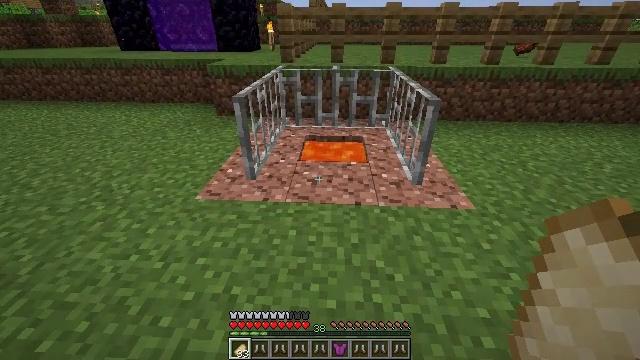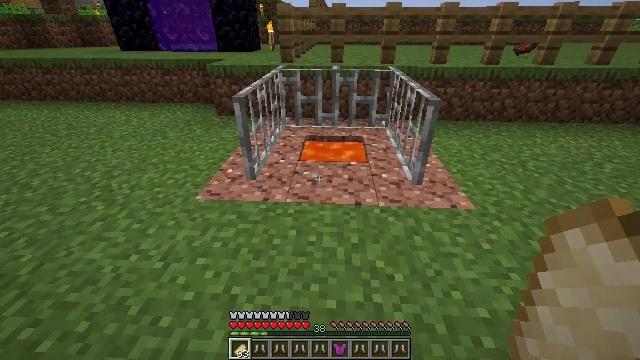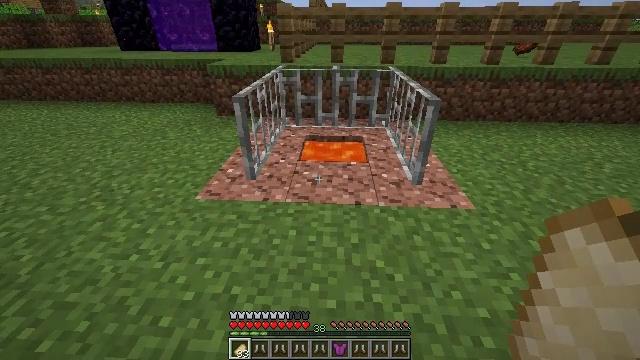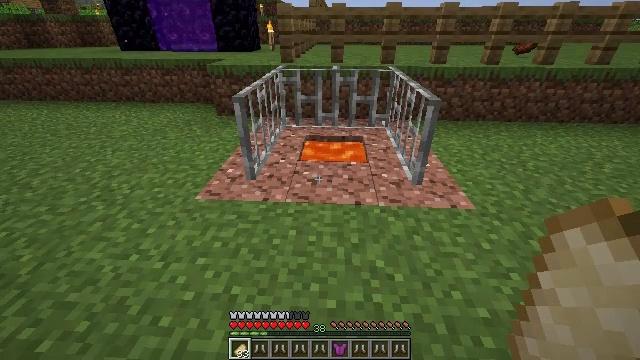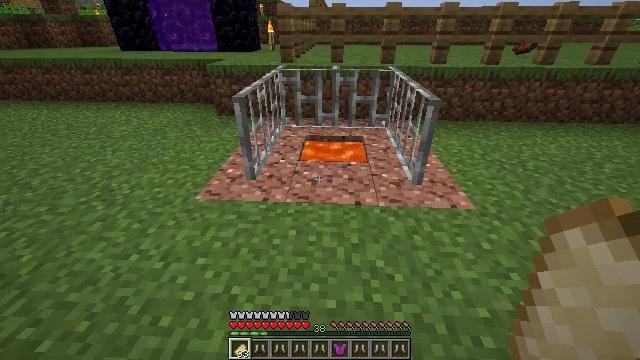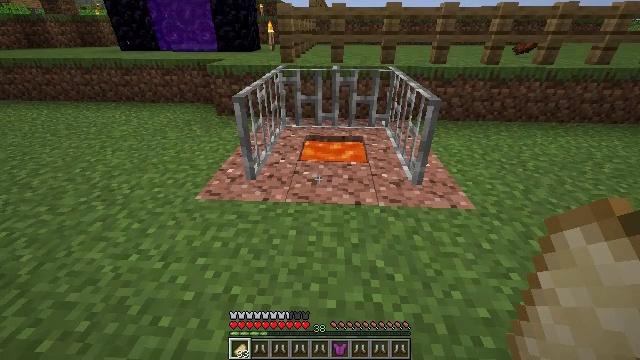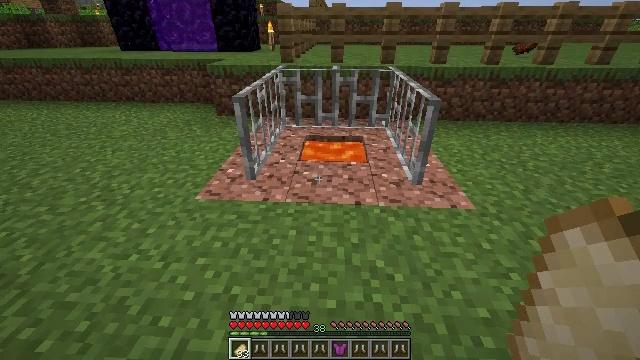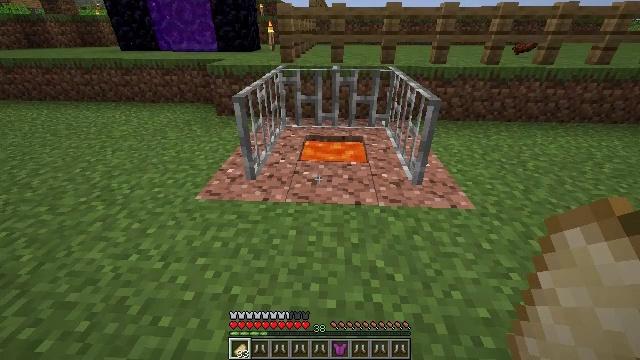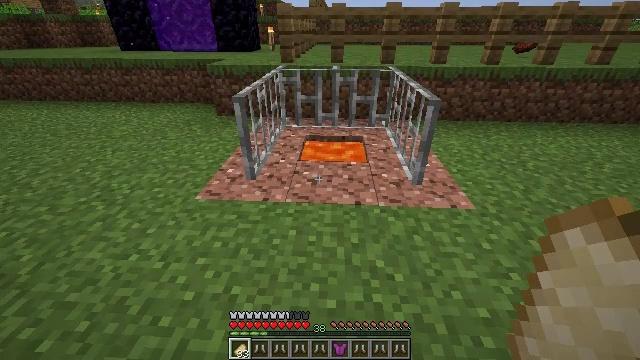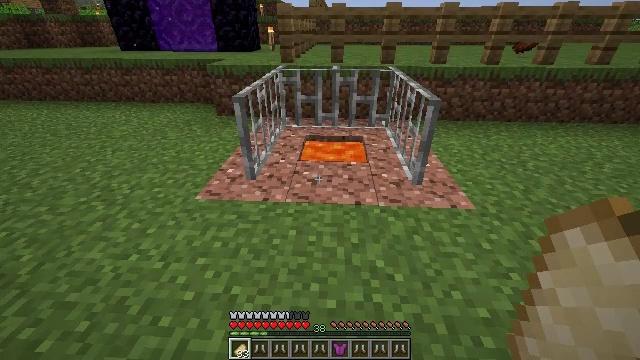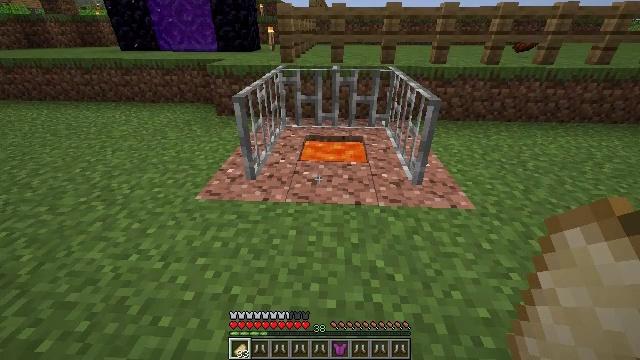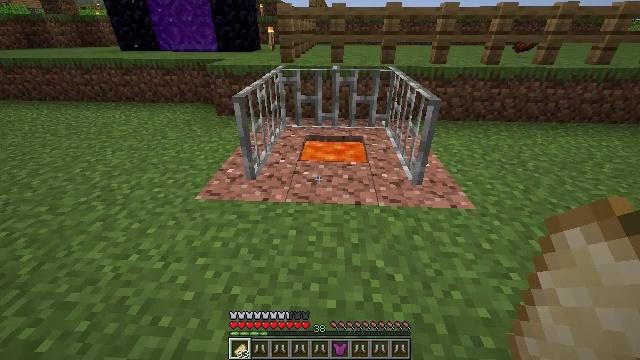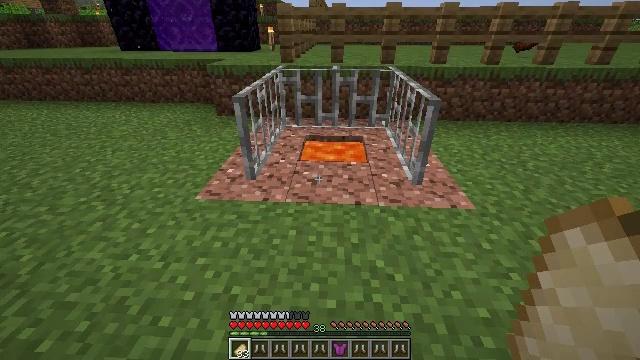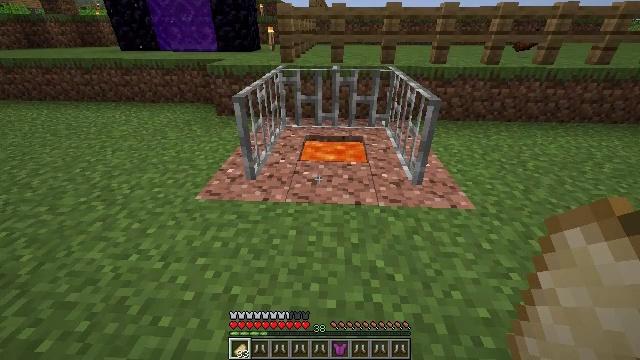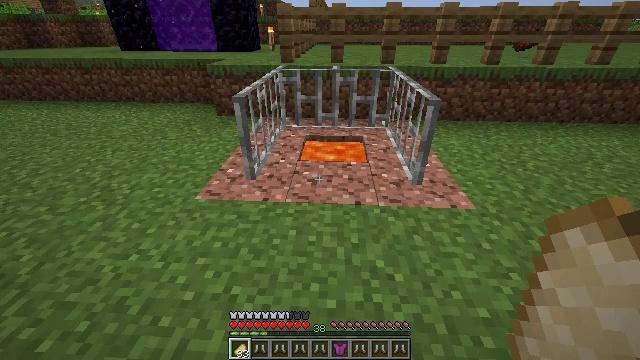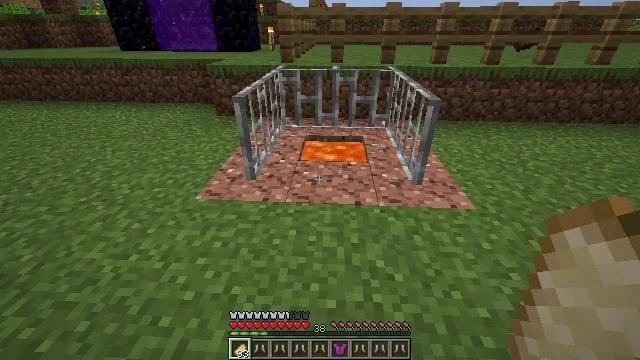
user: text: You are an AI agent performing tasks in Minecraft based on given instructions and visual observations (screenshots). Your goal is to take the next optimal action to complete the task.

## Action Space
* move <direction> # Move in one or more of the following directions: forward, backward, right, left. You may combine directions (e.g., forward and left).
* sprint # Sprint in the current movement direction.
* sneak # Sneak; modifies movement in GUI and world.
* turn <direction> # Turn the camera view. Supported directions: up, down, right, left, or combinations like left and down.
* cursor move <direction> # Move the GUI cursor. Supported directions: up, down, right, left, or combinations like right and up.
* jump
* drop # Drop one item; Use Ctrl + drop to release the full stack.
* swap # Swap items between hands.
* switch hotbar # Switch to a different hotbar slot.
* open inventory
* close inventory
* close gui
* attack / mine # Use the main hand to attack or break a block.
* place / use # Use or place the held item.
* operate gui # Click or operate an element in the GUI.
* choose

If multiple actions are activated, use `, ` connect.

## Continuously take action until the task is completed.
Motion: motion action
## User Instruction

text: Remove a pair of leather boots from the inventory.
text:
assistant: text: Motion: no_op
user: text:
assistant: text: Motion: no_op
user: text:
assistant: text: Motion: no_op
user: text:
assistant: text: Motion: no_op
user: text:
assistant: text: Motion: no_op
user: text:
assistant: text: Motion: no_op
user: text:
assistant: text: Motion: no_op
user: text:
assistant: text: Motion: no_op
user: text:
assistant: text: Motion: no_op
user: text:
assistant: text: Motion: no_op
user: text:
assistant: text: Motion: no_op
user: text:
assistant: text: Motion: no_op
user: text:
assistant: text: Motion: no_op
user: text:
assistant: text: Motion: no_op
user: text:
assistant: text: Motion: no_op
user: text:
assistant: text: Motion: no_op
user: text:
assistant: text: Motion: no_op
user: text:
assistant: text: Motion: no_op
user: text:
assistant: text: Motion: no_op
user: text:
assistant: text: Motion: no_op
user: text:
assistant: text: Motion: no_op
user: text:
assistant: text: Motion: no_op
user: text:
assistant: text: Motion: no_op
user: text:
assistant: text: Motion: no_op
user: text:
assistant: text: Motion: no_op
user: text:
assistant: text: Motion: no_op
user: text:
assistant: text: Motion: no_op
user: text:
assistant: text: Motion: no_op
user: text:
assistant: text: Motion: no_op
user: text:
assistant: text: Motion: no_op